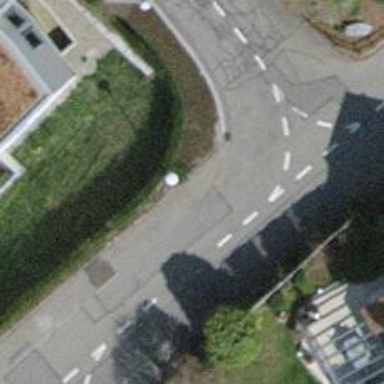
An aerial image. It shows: Sidewalk.